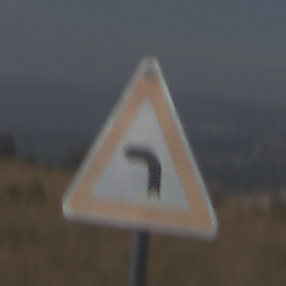
Verkehrszeichen: KurveLinks
Umgebung: Outdoor, Nature
Tageszeit: Midday
Wetter: PartlyCloudy
Licht: Natural
Jahreszeit: NotSpecified
Kontrast: HighContrast